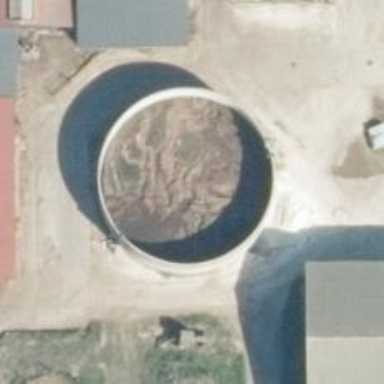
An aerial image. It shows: Silo.